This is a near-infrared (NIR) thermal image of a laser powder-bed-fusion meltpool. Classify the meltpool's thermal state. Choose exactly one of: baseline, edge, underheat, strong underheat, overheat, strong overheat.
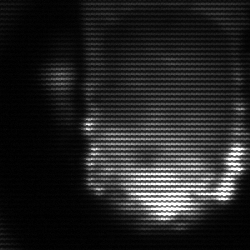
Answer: baseline